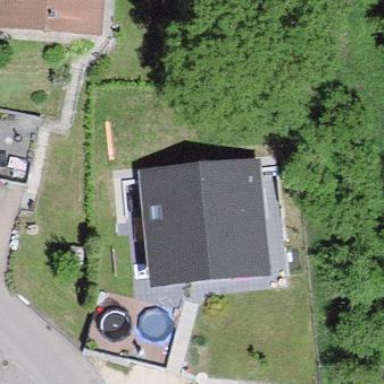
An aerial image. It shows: Building.